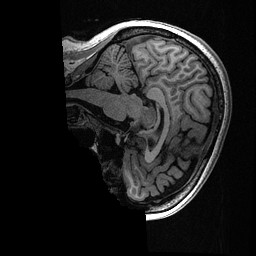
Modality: T1w
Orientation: sagittal
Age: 48
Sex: female
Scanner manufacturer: ge
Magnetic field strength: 3 T
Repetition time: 0.006952 s
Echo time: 0.00292 s